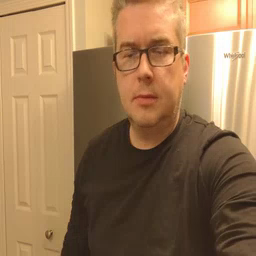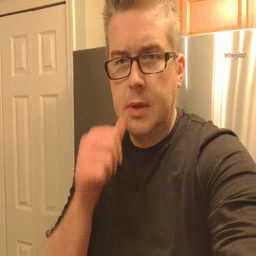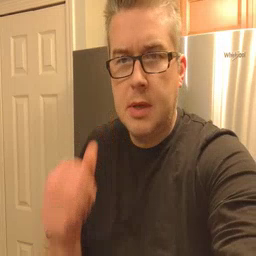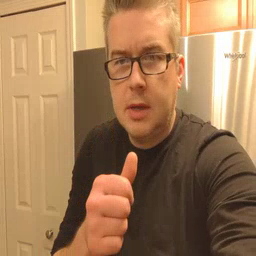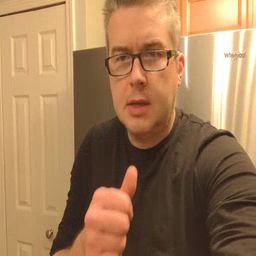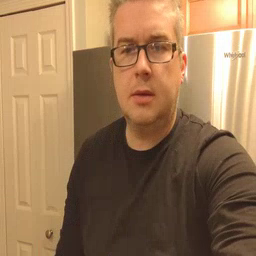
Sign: hide